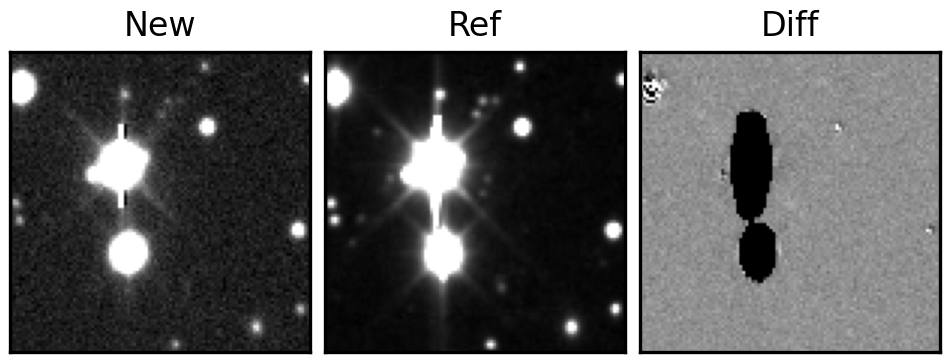
Label: bogus